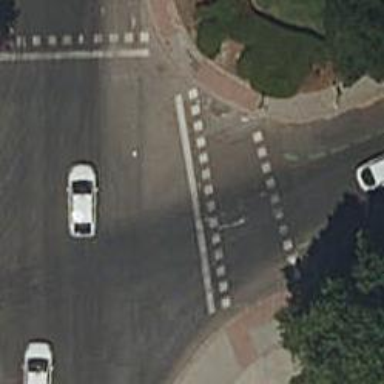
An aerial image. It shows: Crossing with traffic signals.